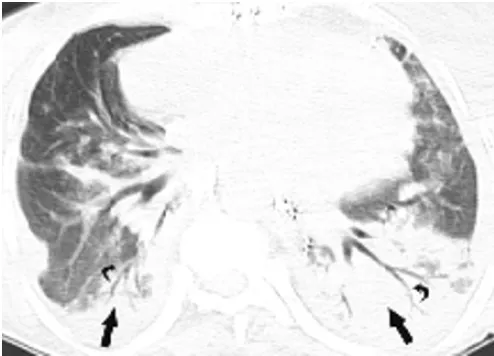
Case 1: Transverse unenhanced computed tomography (CT) images (A and B) demonstrate dense peribronchial consolidation (thin arrows) with air bronchograms (curved arrows); note the rim of consolidation (wide arrow) peripheral to a focus of ground-glass opacity, reminiscent of the "reverse halo" sign seen in organising pneumonia, and small bilateral effusions are present (arrowheads).
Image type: radiology (ct)